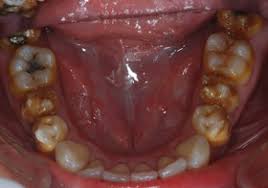
Condition: Tooth Discoloration